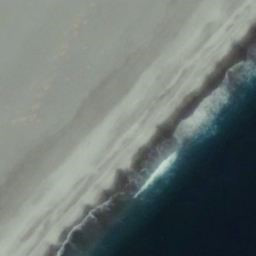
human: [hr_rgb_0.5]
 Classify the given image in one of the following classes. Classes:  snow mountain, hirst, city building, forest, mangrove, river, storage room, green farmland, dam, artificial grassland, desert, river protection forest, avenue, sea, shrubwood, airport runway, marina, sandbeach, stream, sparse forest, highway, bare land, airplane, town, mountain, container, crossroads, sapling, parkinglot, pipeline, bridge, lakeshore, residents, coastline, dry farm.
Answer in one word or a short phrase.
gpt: coastline